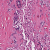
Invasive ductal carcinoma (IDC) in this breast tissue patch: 0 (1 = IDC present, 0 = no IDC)